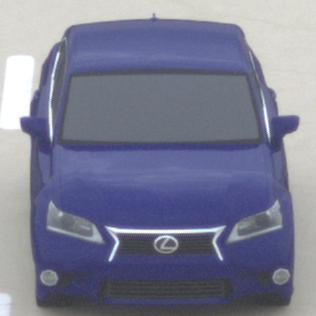
Make: Lexus
Model: GS 250
Detailed model: GS (L10)
Model produced from: 2012/06
Model produced until: 2013/12
Doors: 4
Color: blue
Road condition: dry road
Daytime: morning or afternoon
Contrast: low contrast